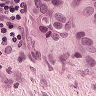
Metastatic tissue present: yes